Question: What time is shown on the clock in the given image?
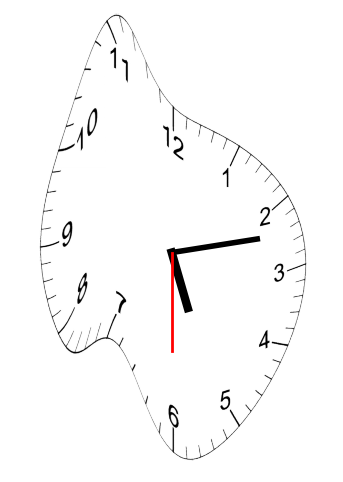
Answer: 05:12:30